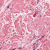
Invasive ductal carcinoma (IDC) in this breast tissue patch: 0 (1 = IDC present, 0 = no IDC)